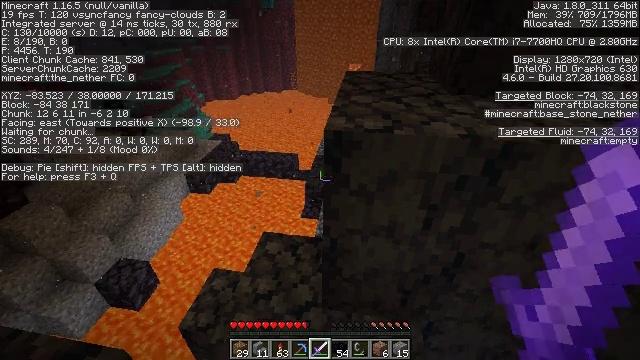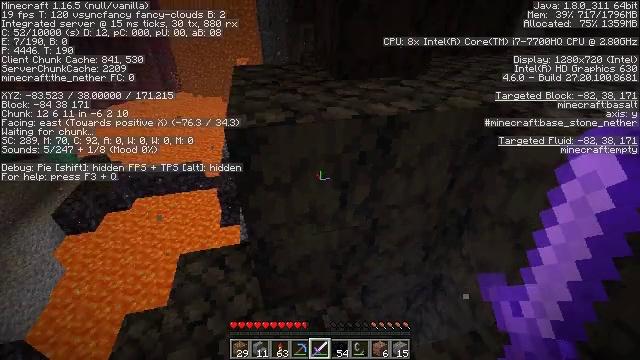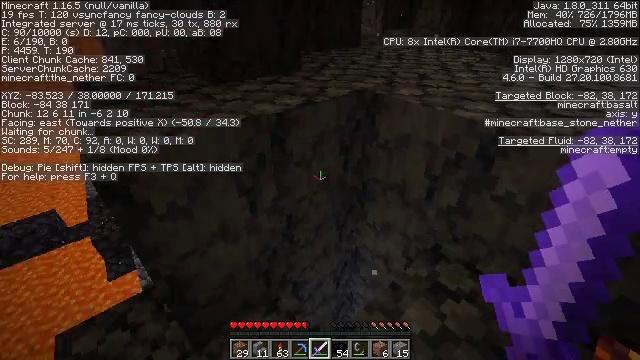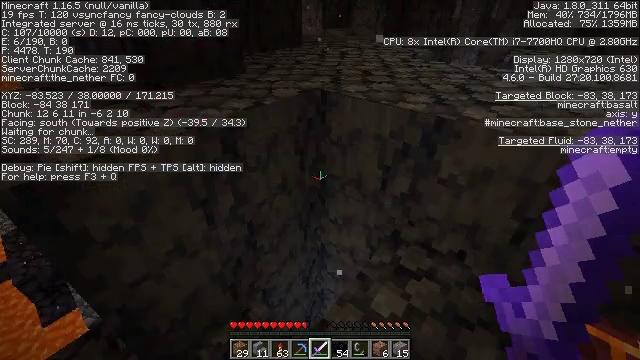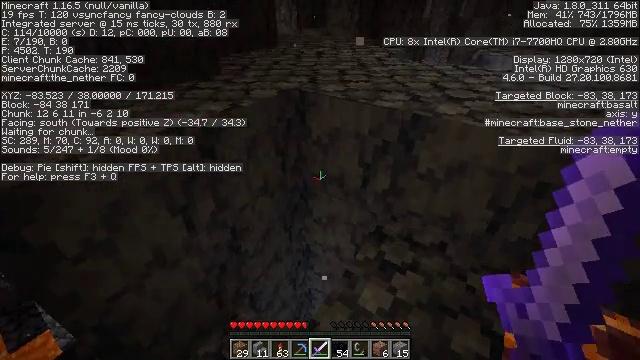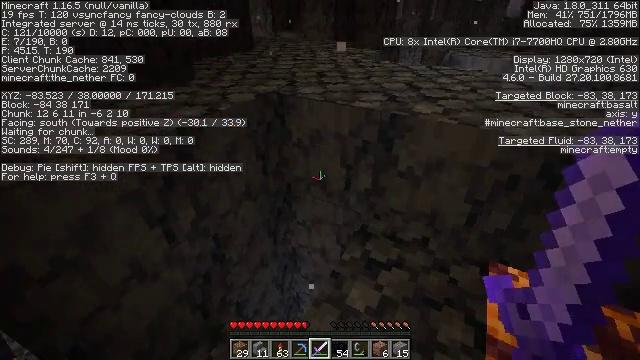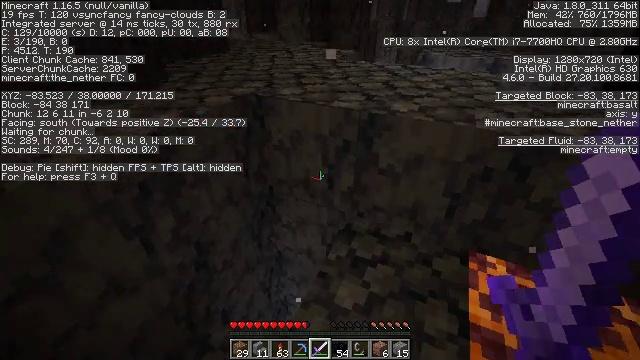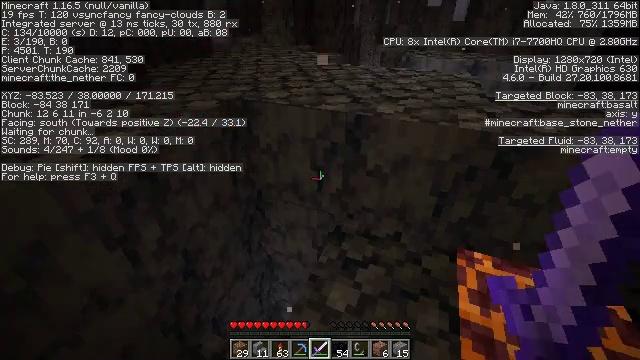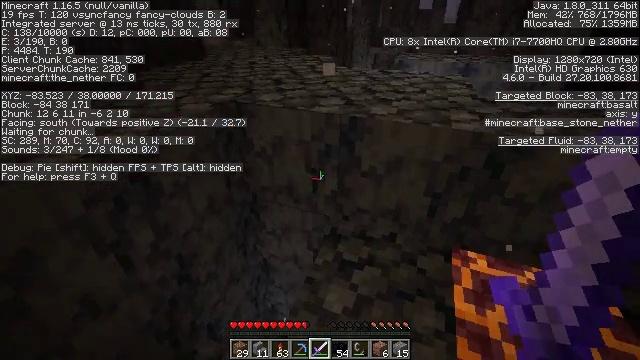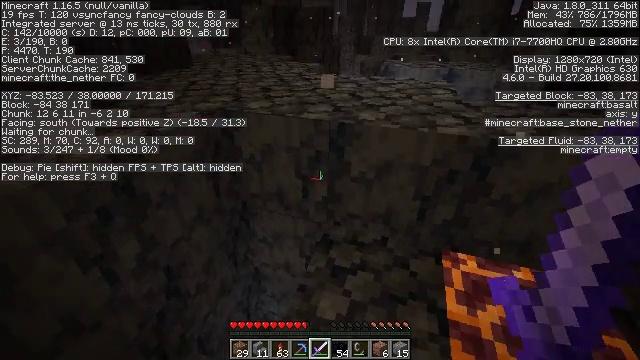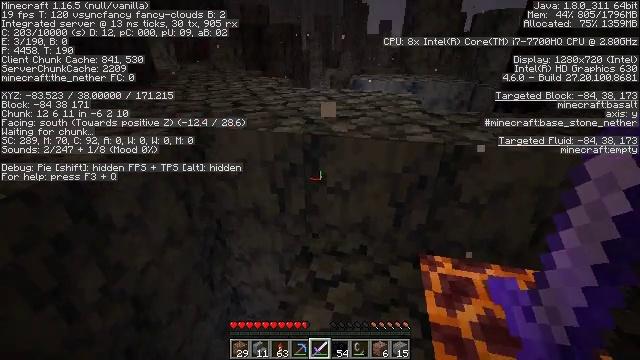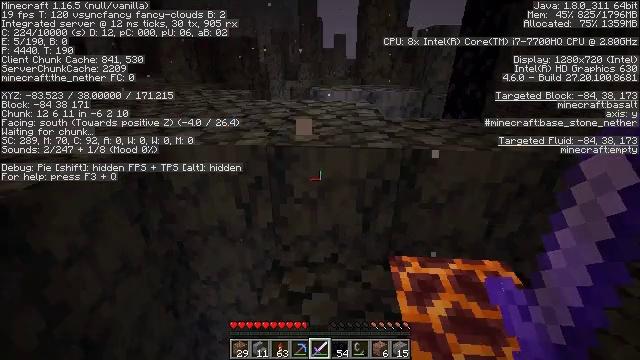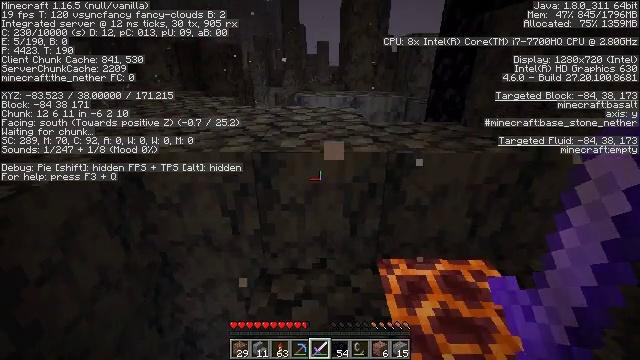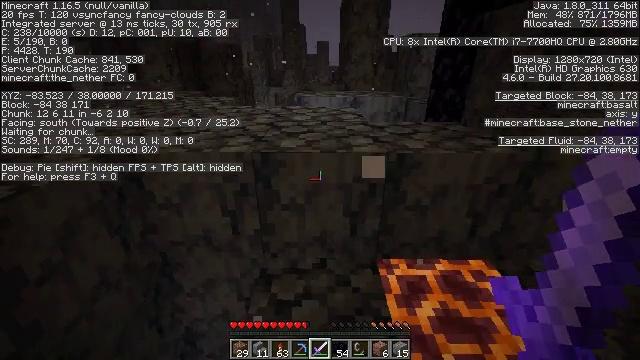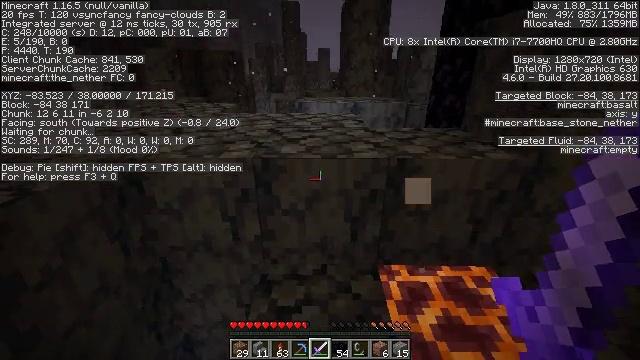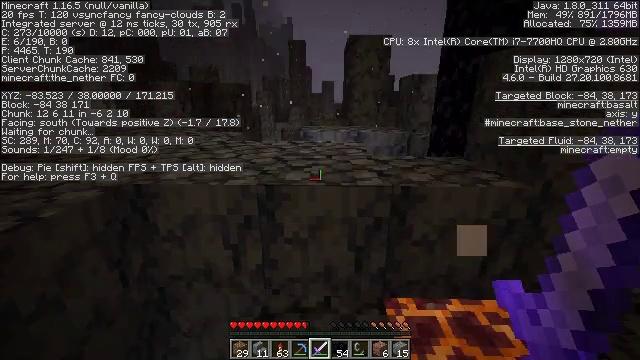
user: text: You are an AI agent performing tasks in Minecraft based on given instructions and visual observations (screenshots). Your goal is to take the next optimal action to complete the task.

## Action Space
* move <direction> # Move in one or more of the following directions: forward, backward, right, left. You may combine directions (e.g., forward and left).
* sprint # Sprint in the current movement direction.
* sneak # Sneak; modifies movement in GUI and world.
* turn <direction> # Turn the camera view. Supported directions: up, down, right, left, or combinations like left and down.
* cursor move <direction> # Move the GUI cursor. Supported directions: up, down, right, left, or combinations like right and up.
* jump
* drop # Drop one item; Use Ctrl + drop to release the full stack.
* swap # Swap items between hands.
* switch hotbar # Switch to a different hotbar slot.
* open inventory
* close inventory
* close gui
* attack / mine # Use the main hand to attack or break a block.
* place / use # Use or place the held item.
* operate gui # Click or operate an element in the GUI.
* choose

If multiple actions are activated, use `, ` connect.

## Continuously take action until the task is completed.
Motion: motion action
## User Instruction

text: Defeat a magma cube.
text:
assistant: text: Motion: turn right and down
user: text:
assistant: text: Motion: turn right
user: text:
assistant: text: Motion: turn right
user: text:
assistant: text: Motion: turn right
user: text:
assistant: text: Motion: turn right
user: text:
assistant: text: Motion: turn right
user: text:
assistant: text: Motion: turn right
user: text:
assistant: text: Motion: turn right
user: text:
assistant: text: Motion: turn right and up
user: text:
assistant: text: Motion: turn right and up
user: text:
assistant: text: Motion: turn right and up
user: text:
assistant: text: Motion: turn right and up
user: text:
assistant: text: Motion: no_op
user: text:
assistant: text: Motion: turn up
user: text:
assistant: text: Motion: turn up
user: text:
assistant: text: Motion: turn up
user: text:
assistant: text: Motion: turn right and up
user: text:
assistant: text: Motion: turn right and up
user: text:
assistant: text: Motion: turn up
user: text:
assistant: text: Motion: no_op
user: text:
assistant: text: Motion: no_op
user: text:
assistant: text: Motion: no_op
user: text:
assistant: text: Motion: no_op
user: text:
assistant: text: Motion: no_op
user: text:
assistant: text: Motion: no_op
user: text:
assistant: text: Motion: turn left and down
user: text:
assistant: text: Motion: turn down
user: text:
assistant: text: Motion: no_op
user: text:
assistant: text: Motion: no_op
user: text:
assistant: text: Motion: no_op